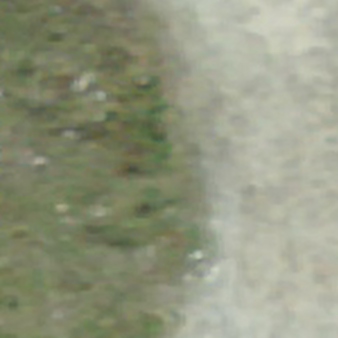
Label: other